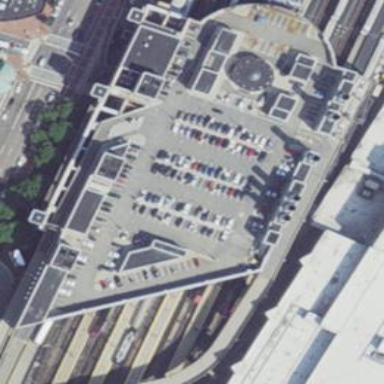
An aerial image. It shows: Platform for public transport and railway.